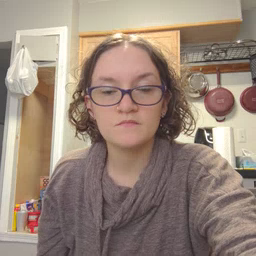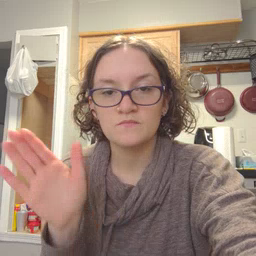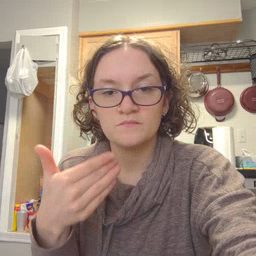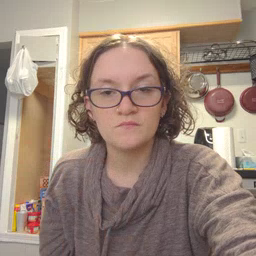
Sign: room